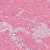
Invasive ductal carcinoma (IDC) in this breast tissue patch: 0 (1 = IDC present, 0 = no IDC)